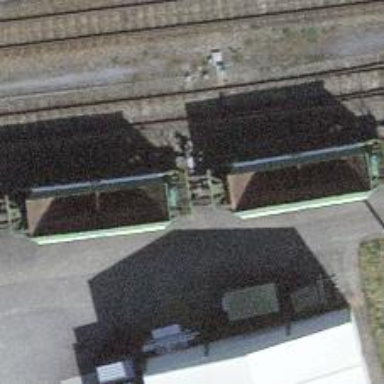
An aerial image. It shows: Railway switch.